Current action and preconditions to check: trajectory_clear

Your task: For each precondition in the list above, predict whether it will hold at this action.

Consider the current scene as observed from the mobile robot's camera, and analyze the predicted future states of all dynamic agents (e.g., people, animals, vehicles, or any moving entities) within the NEXT SECOND.

IMPORTANT: Only answer "very likely" if you are absolutely certain—based on strong, clear evidence—that a dynamic agent will violate the precondition in the predicted future state. Do NOT answer "very likely" for unlikely, ambiguous, or low-probability risks.

Ask yourself for each precondition: Is there a high probability, with clear and convincing evidence, that the predicted future states of any dynamic agent will interfere with the predicted future state of the currently executing action within the NEXT SECOND, causing that precondition to fail?

Assess the risk level based on these predictions. Use "likely" or "very likely" if motions create a clear risk of interference.

Use "neutral" or "improbable" if agents are nearby but their predicted paths are clearly diverging or non-conflicting.

Failure Risk Categories: "very improbable", "improbable", "neutral", "likely", "very likely"

Answer Format: Output ONLY the probability_of_failure value from these categories: "very improbable", "improbable", "neutral", "likely", "very likely"

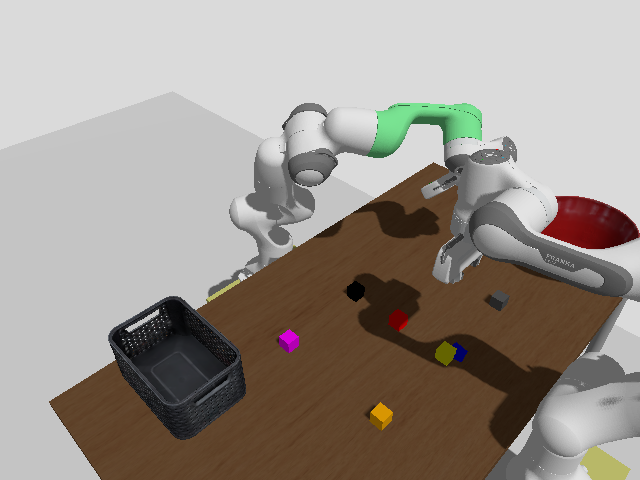

Answer: very improbable